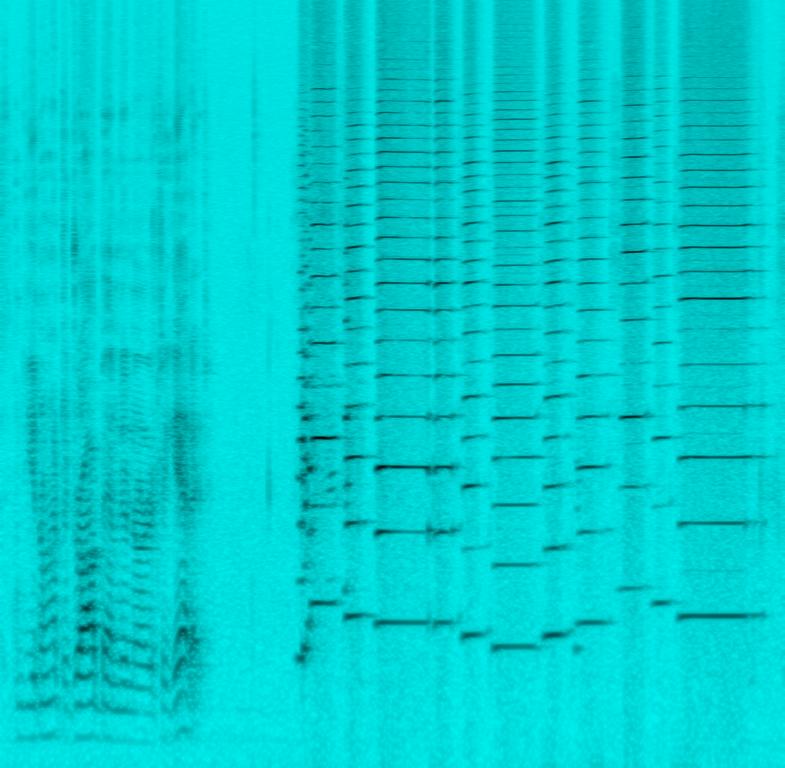
The low quality recording features a Harmonica solo melody. The recording is noisy and in mono, as it was probably recorded with a phone and it sounds emotional and passionate.